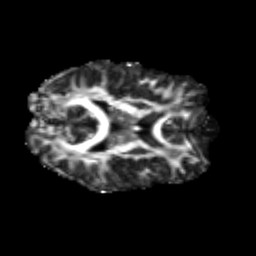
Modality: FA
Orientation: axial
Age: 24
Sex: female
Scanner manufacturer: siemens
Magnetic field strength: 3 T
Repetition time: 3.5 s
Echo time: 0.125 s